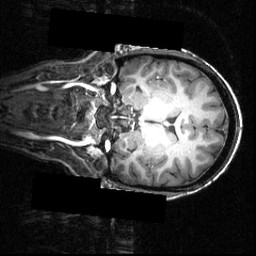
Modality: T1w
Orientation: coronal
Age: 21
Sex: female
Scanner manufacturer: siemens
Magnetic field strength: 3.951 T
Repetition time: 1.5 s
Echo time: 0.00335 s